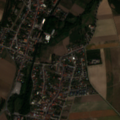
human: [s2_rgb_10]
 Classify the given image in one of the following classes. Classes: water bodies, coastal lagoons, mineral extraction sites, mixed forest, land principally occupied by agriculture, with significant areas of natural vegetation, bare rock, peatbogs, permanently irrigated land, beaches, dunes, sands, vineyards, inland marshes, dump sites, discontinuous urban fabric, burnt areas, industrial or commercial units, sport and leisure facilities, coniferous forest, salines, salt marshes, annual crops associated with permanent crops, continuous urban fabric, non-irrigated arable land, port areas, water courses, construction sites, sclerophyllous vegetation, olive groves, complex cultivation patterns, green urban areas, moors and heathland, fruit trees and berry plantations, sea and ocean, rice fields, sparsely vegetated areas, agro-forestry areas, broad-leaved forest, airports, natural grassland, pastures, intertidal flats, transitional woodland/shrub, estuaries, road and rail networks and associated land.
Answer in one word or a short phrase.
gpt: discontinuous urban fabric, non-irrigated arable land, land principally occupied by agriculture, with significant areas of natural vegetation